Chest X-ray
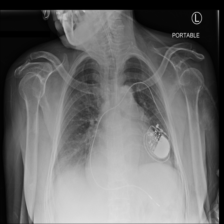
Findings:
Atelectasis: negative
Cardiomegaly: positive
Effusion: positive
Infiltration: negative
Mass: negative
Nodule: negative
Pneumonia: negative
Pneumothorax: negative
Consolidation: negative
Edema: negative
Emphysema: negative
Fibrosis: negative
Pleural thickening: negative
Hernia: negative